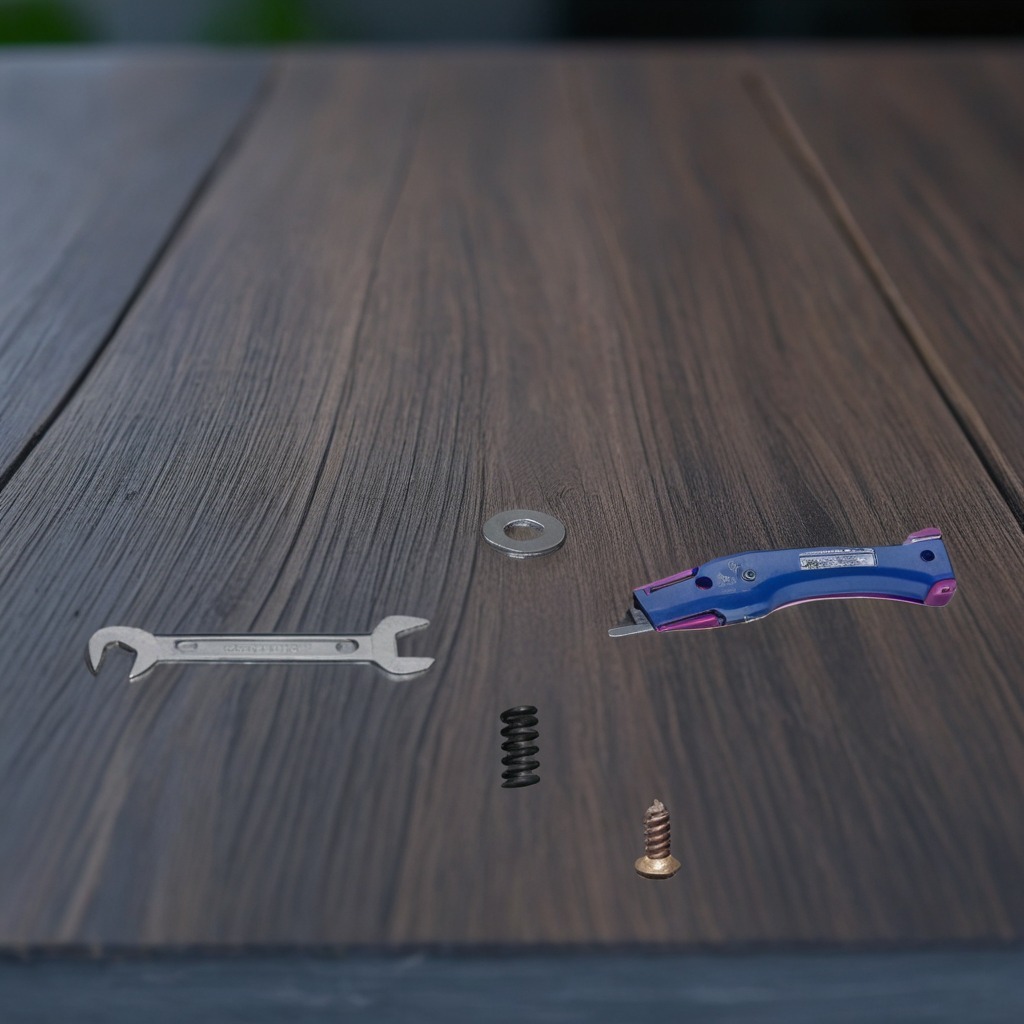
A utility knife, a flat metal washer, a metal machine screw, a coiled metal spring, and a wrench are lying on a table.